Question: I'm attempting to include a custom javascript file to manipulate my menu's in the Drupal 8 theme I am building. I followed the instructions in the Drupal 8 themeing guide, including it in my .info.yml file:
'''
#js libraries
libraries:
- dcf/base
'''
and defining it in my .libraries.yml file:
'''
base:
version: 1.x
js:
js/endscripts.js
dependencies:
- core/drupal
- core/underscore
- core/backbone
- core/jquery
'''
and finally creating a .theme file with a hook implementation (I'm not really a PHP developer, so I mostly did a copy/paste job from the example in the guide)
'''
<?php
function dcf_page_alter(&$page) {
$page['#attached']['library'][] = 'dcf/base';
}
?>
'''
I clear the cache, log off to see the non-logged-in page (the admin view has a LOT of extra scripts and css files that it calls) and look at the source to see if my script is being loaded. All of the dependencies I listed in my library are being loaded, but not my script itself.

The script itself is just a basic test that should hide my main menu using JQuery, put into the 'strict' format the themeing guide mentions is required.
'''
(function () {
"use strict";
// Custom javascript
$(document).ready(function() {
$("#block-dcf-main-menu").hide();
});
})();
'''
I'm at a loss at this point. My instinct is that the mistake is in my hook implementation, because I really don't understand Drupal's hook system, but as far as I can tell, it could still just be that they haven't finished implementing this yet for Drupal 8(I'm doing this to test Drupal 8 for my organizations upcoming website rebuild, and am currently running Drupal 8.0.x-beta2 with no additional modules installed)
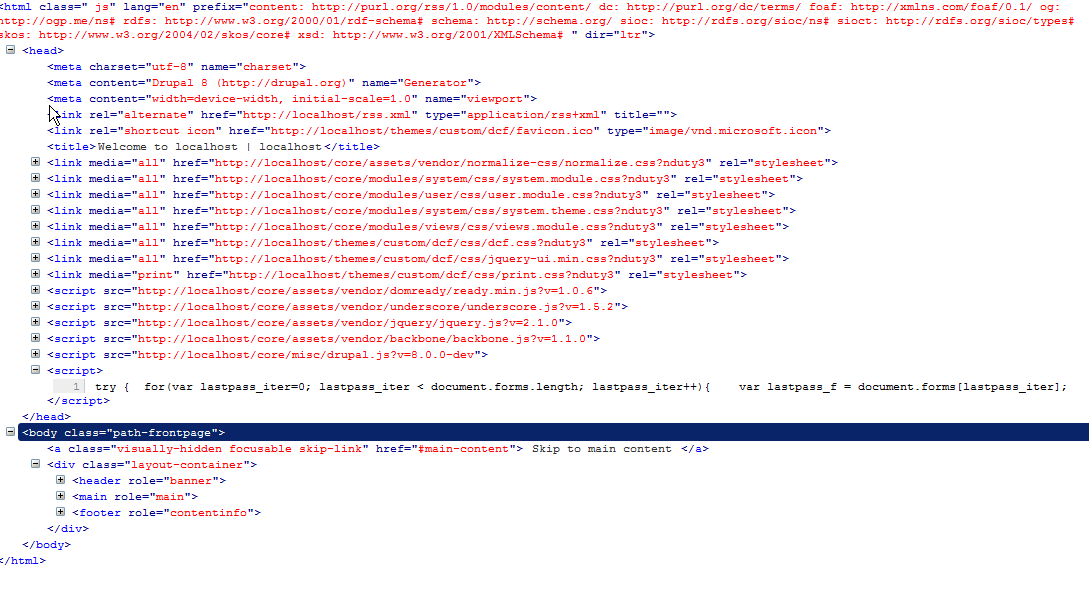
Answer: The answer, as in the comment from clive was the missing {} at the end of the script. So the script declaration in mytheme.libraries.yml should be
js:
js/endscripts: {}